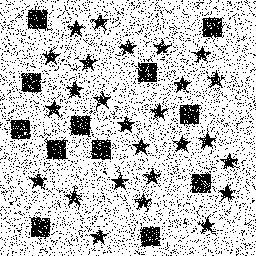
Squares: 12
Triangles: 0
Stars: 26
Total shapes: 38